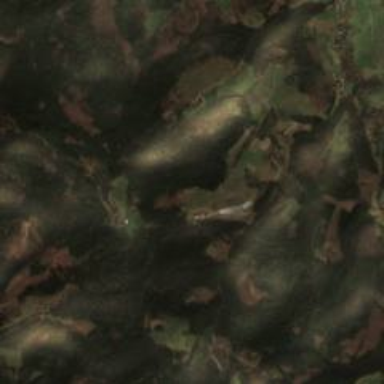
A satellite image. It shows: Forest.